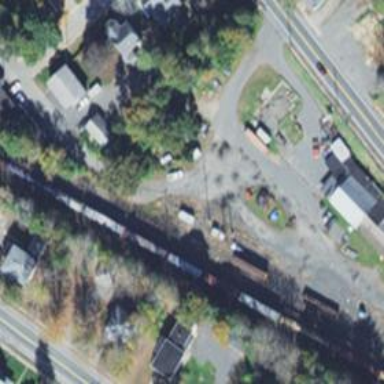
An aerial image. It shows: Railway yard in service.